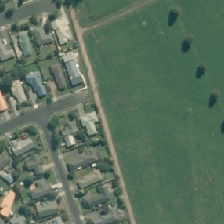
Land cover: urban_build_up